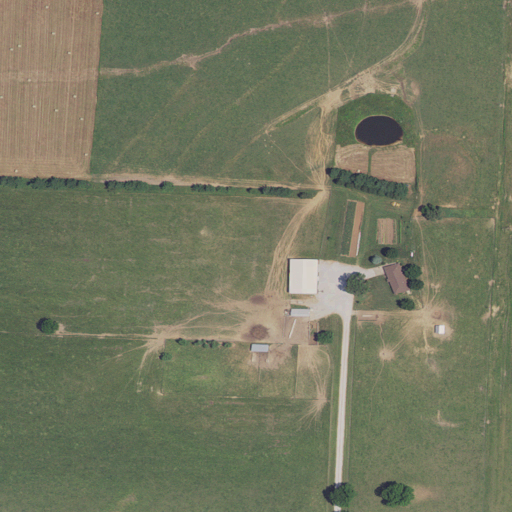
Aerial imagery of mountain in Missouri named Hammer Hill containing pasture, open development, low intensity development, and medium intensity development